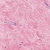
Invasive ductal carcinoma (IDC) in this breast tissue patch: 0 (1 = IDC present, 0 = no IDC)